Question: I have been trying to get this problem resolved for week and have get to come to a solution. What I have is 2 points in a 2d space, what I need to resolve is what the rotation of one is around the other. With luck the attached diagram will help, what I need to be able to calculate is the rotational value of b around a.

I have found lots of stuff that points to finding the dot product etc but I am still searching for that golden solution :o(
Thanks!
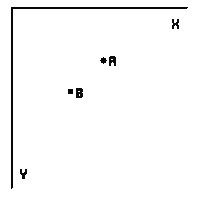
Answer: '''
Vector2 difference = pointB - pointA;
double rotationInRadians = Math.Atan2(difference.Y, difference.X);
'''
See <URL> for reference.